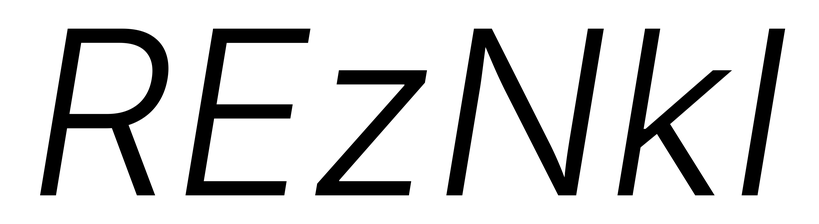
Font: Inter-Italic_Light_Italic